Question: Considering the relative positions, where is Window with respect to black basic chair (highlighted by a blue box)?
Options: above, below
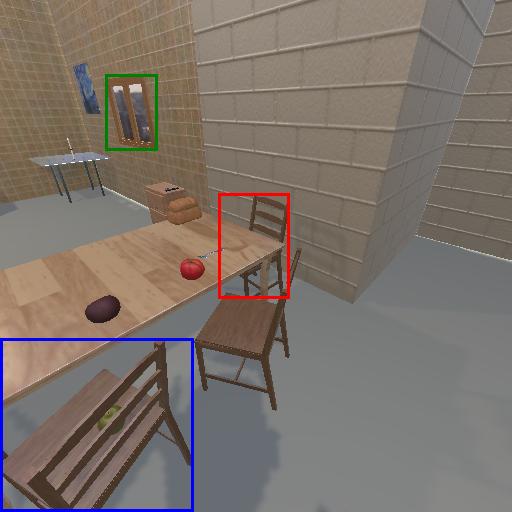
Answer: above